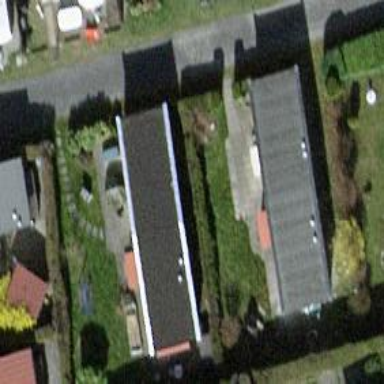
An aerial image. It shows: Static caravan.